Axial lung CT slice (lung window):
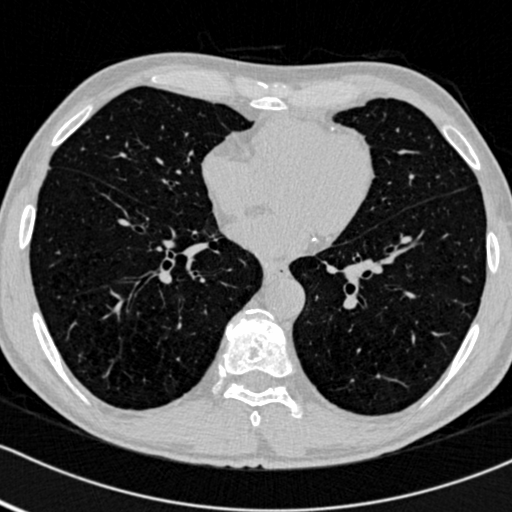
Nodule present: no